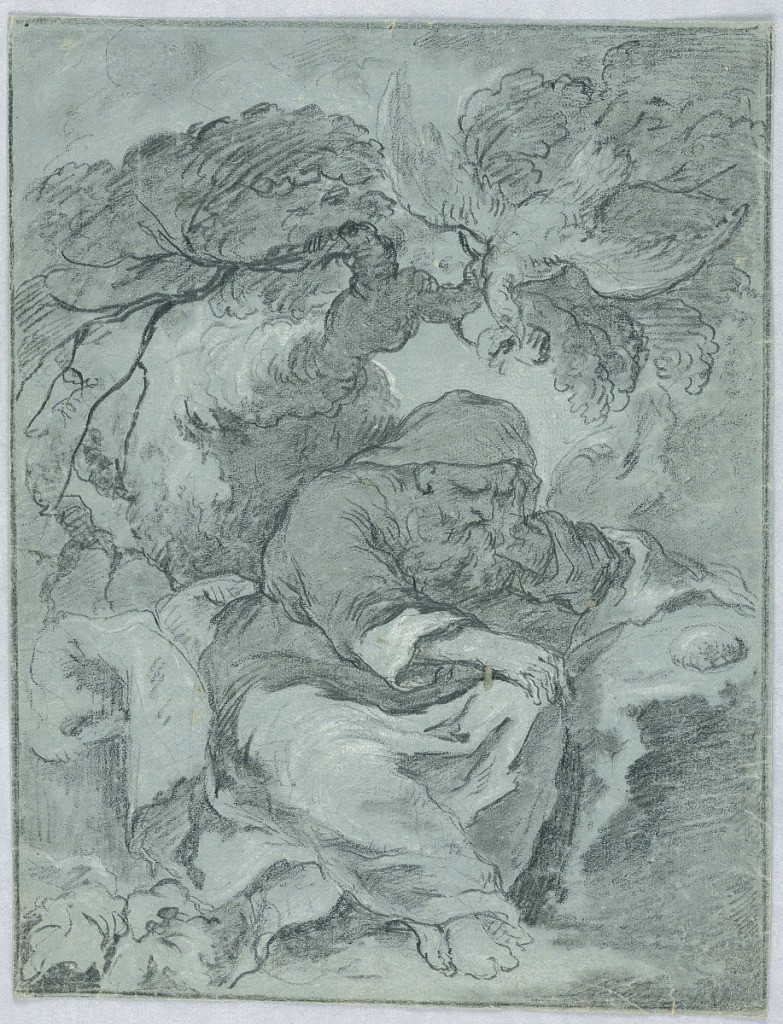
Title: Study for St. Paul the Hermit
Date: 1800–1820
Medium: Black and white crayon with blue gouache on paper
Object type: Drawing
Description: The hermit is shown seated between rocks and beneath a tree.  He sleeps seated.  A loaf of bread lies before him and the raven approaches carrying something in his beak.